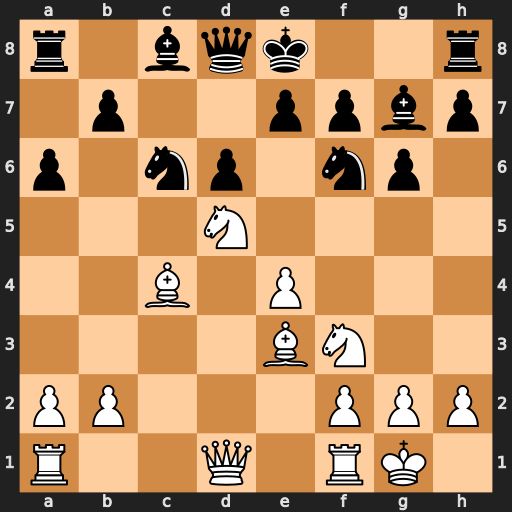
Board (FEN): r1bqk2r/1p2ppbp/p1np1np1/3N4/2B1P3/4BN2/PP3PPP/R2Q1RK1
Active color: w
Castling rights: kq
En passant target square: -
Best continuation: Bb6 Qd7 Nc7+